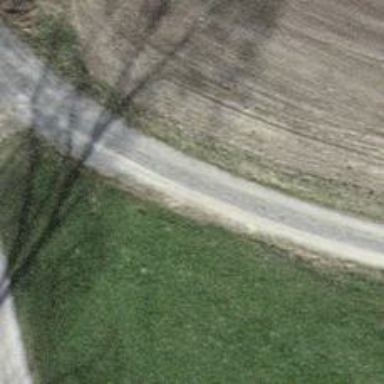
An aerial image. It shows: Track with fine gravel surface. The track has grade2 tracktype.